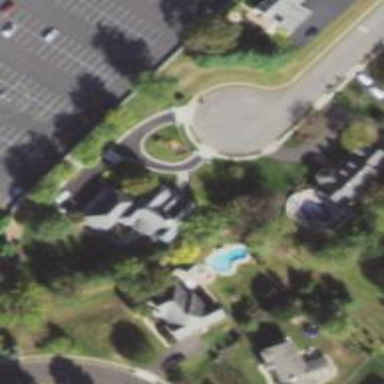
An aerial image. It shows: Driveway.